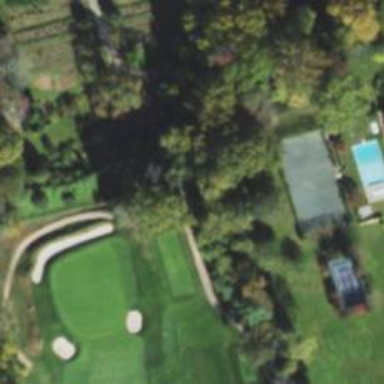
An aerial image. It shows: Pathway for golfing.